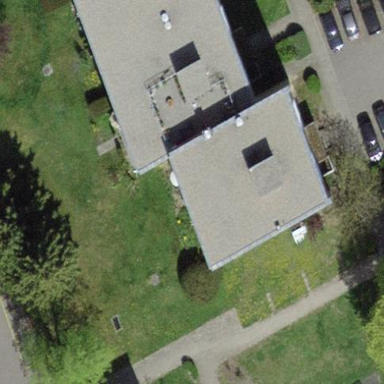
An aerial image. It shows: Residential building with flat roof.